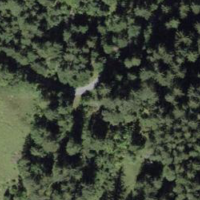
EUNIS habitat code: 43
Species observed at this site:
Tussilago farfara
Mercurialis perennis